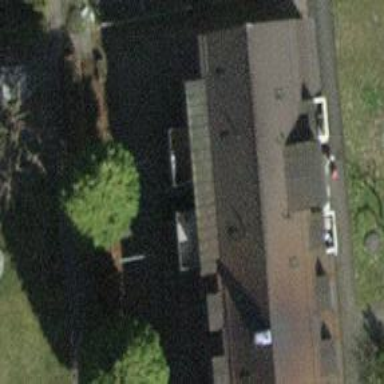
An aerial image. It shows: Gambrel-roofed building with apartments.